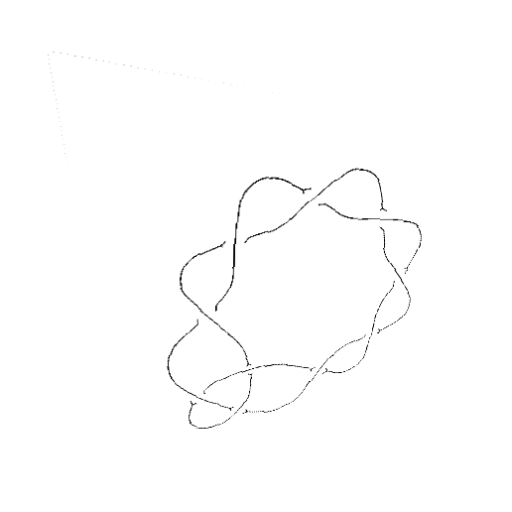
Crossing number: 10